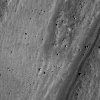
Atmospheric dust classification: not_dusty